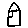
Label: house